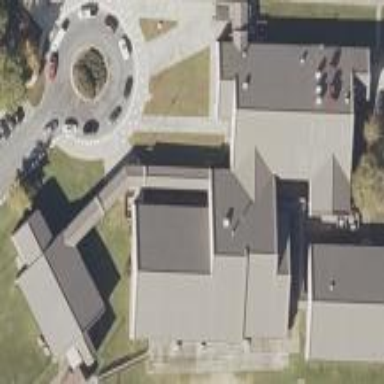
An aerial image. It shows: School building.